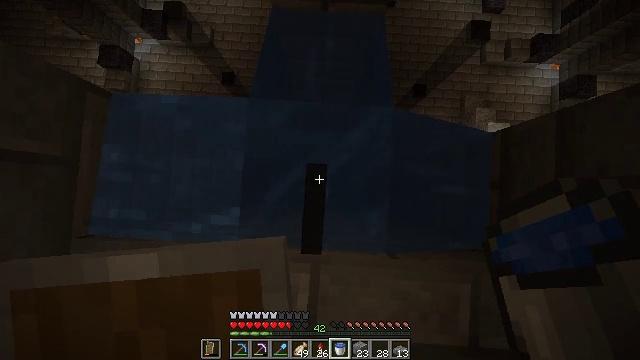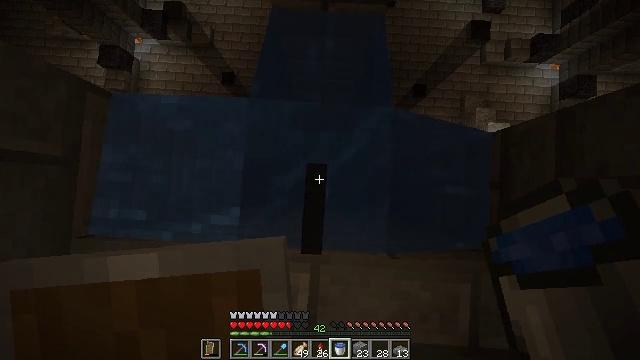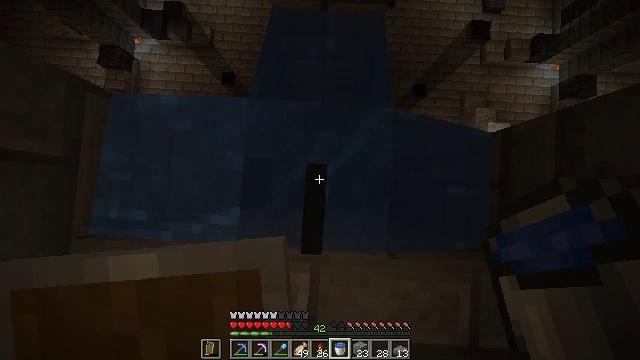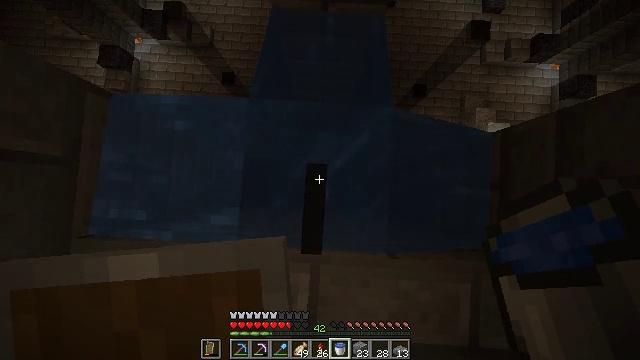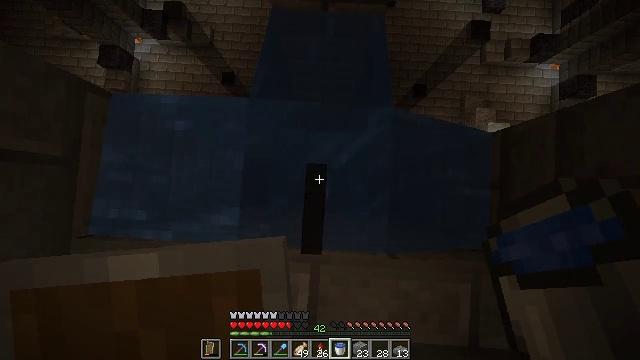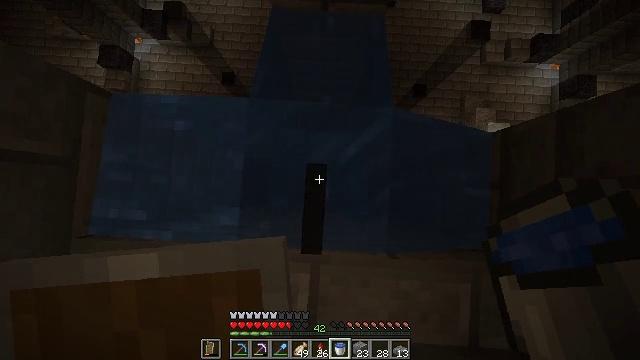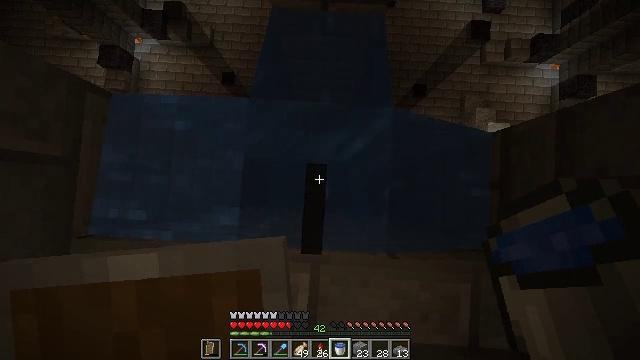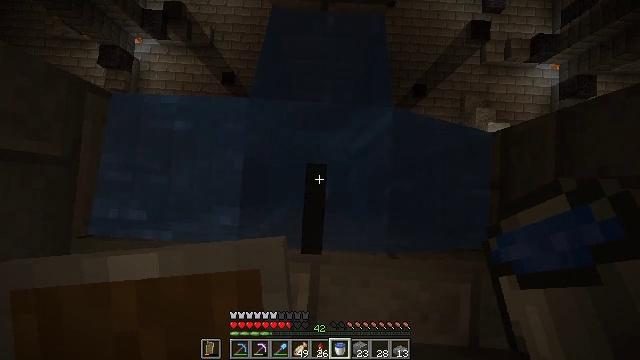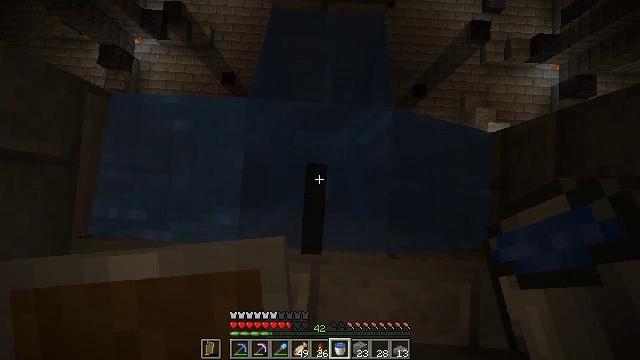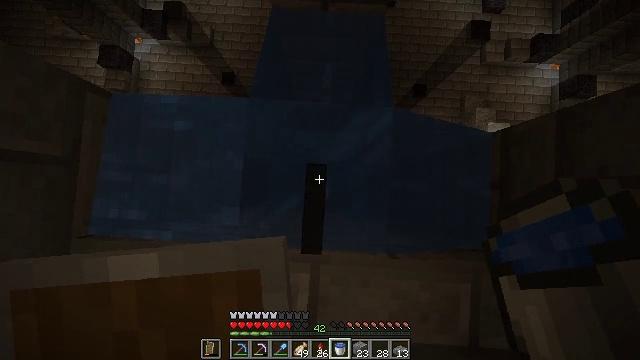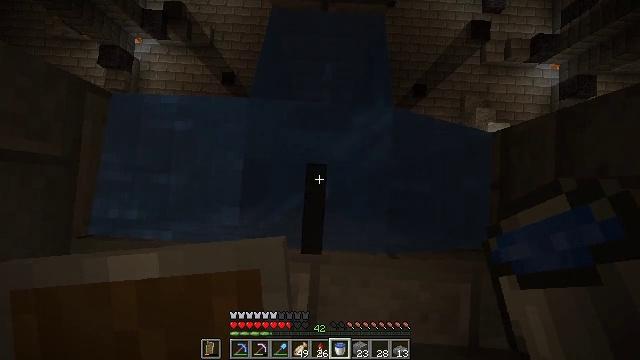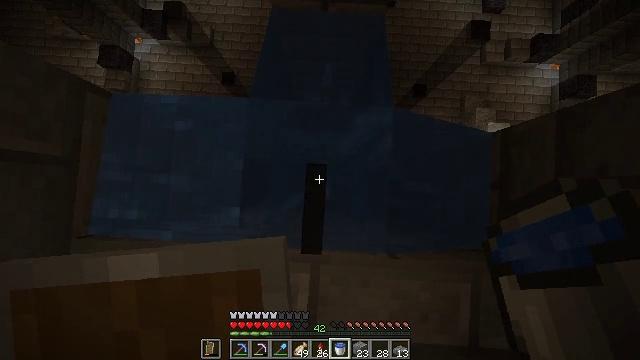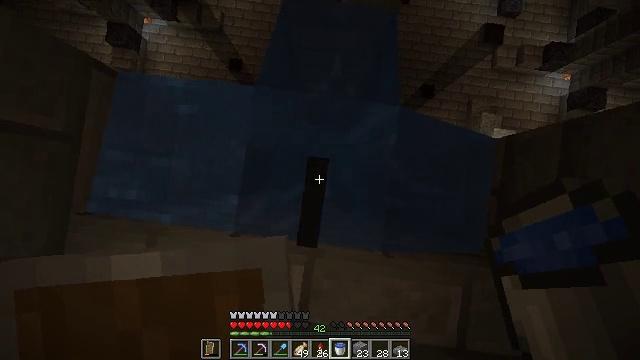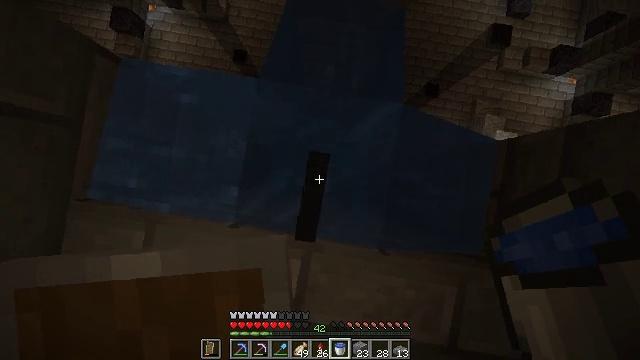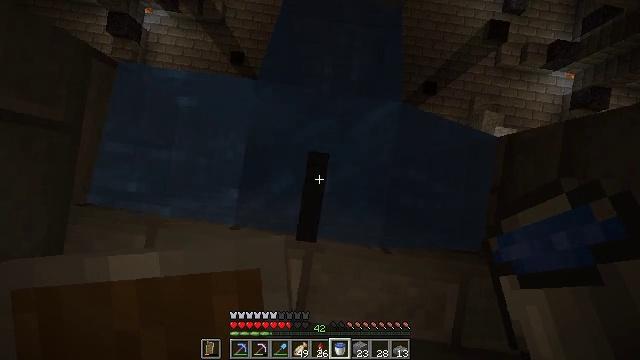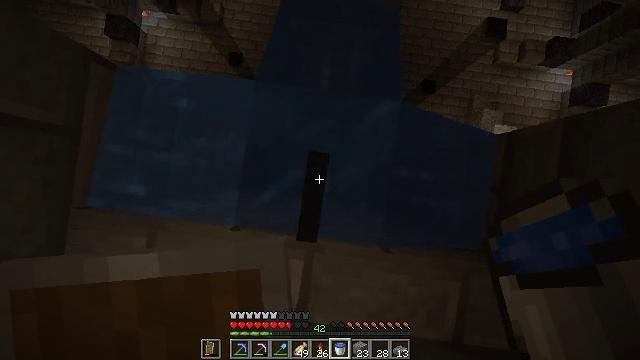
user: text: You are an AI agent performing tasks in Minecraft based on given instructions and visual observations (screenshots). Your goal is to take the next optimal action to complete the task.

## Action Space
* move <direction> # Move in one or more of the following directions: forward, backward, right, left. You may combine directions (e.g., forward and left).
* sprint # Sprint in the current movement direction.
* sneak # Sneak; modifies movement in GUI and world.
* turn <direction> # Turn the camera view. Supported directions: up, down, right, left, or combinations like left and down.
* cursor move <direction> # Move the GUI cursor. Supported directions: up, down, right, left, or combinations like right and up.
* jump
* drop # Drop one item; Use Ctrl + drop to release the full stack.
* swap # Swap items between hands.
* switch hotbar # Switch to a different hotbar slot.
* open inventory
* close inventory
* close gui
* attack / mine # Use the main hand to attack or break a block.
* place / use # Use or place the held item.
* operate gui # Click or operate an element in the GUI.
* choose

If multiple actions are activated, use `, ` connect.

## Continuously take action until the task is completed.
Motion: motion action
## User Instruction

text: Break the black stained glass pane to collect it.
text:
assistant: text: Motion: no_op
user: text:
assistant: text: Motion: no_op
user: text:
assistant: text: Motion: no_op
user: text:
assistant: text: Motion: no_op
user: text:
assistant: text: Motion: no_op
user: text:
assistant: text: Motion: no_op
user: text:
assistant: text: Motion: no_op
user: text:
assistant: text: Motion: no_op
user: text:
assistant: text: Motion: no_op
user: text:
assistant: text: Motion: no_op
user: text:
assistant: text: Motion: no_op
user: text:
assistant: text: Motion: turn left and down
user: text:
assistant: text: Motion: turn left and down
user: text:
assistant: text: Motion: turn right and down
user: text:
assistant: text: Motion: turn down
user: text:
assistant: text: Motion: turn left and down
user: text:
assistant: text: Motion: no_op
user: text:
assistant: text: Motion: no_op
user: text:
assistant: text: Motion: no_op
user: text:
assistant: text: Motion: no_op
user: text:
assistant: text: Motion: no_op
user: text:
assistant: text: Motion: no_op
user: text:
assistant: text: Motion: turn up
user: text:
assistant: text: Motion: no_op
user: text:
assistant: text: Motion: no_op
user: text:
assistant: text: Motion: no_op
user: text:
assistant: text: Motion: no_op
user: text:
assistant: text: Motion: no_op
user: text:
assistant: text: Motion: move back
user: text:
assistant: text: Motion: move back, turn right